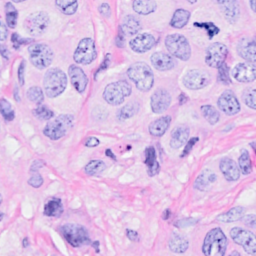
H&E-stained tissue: Breast